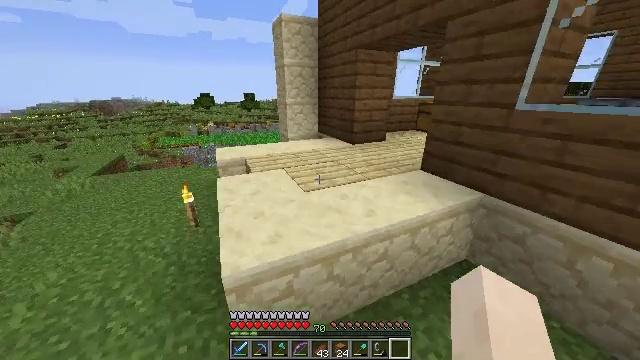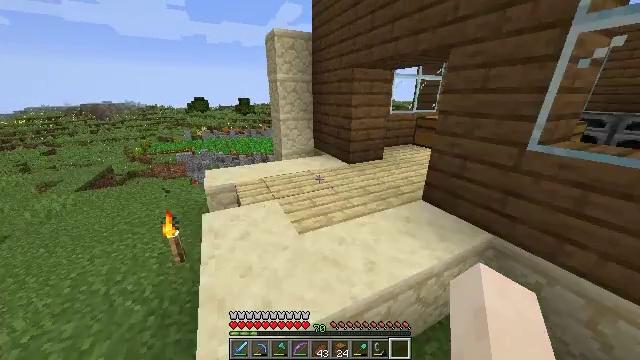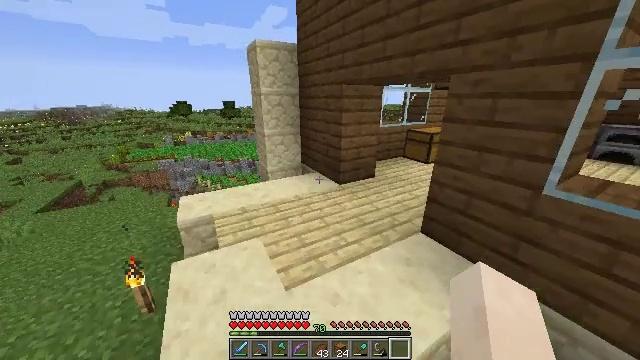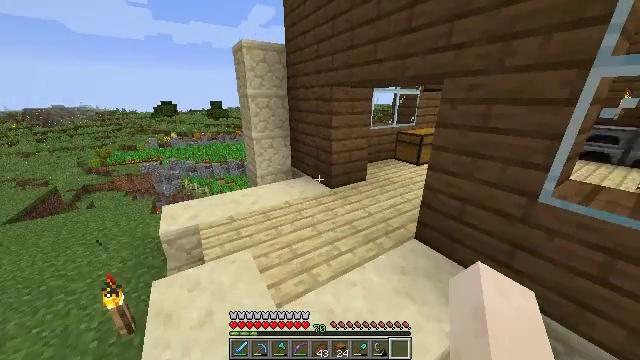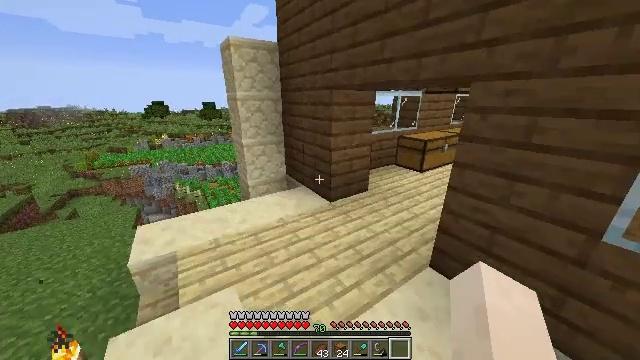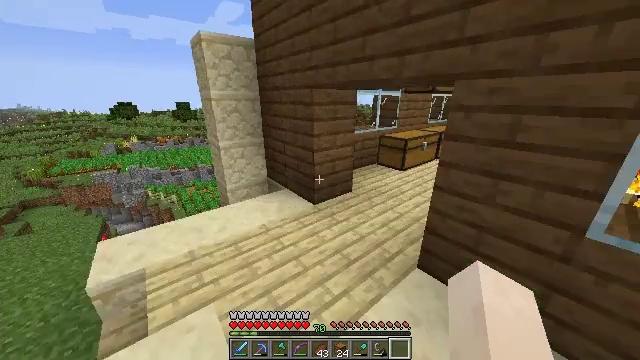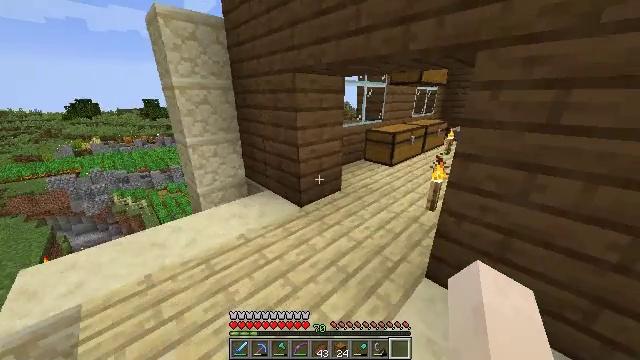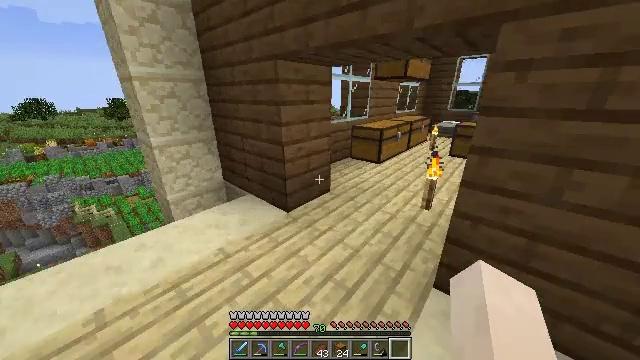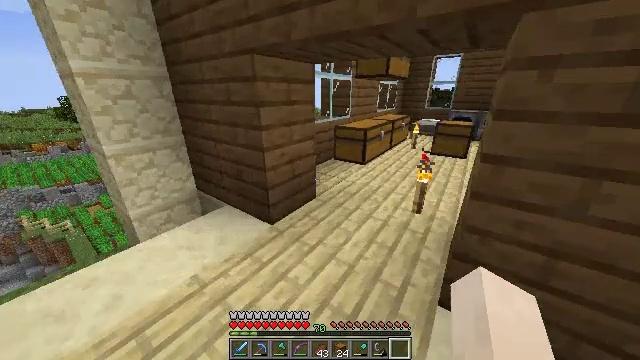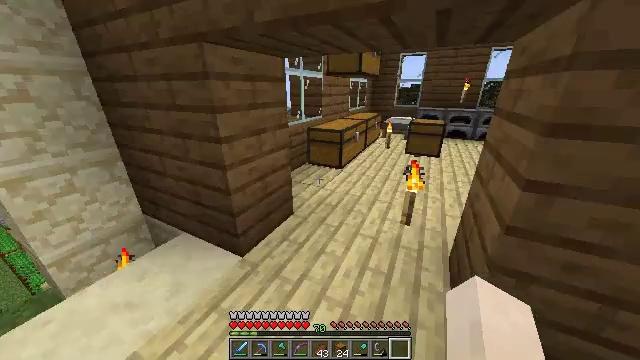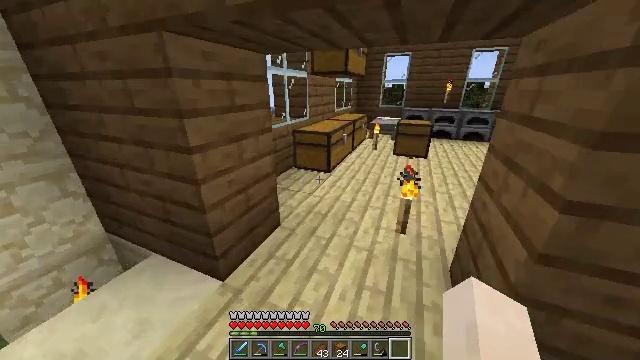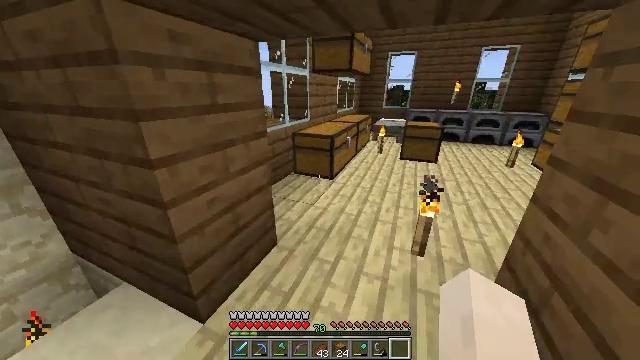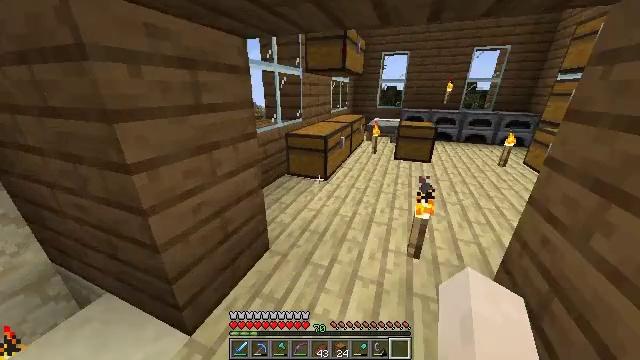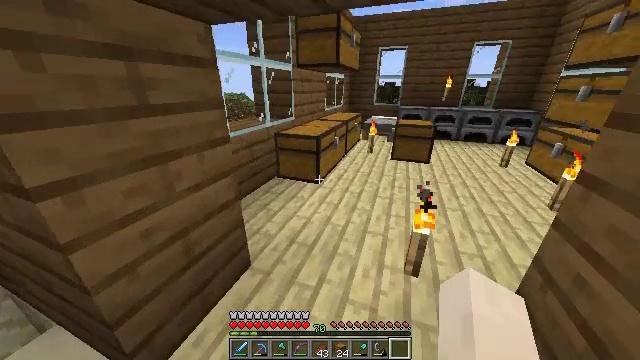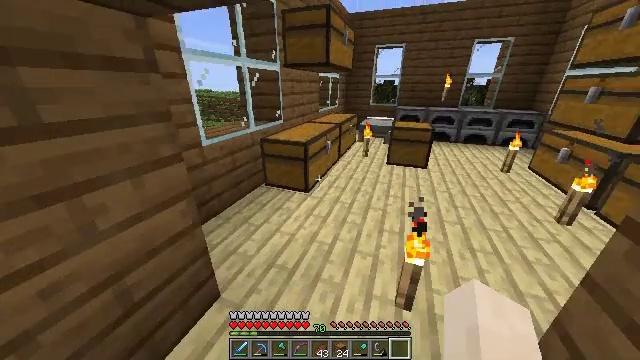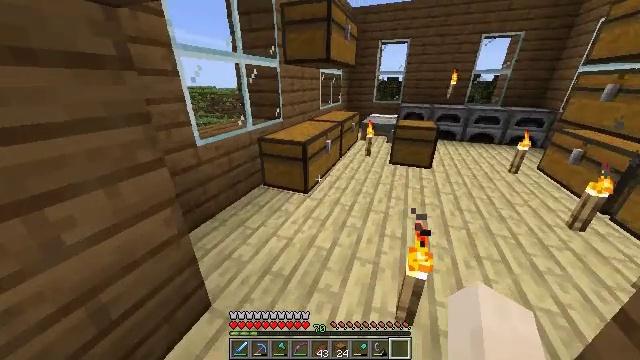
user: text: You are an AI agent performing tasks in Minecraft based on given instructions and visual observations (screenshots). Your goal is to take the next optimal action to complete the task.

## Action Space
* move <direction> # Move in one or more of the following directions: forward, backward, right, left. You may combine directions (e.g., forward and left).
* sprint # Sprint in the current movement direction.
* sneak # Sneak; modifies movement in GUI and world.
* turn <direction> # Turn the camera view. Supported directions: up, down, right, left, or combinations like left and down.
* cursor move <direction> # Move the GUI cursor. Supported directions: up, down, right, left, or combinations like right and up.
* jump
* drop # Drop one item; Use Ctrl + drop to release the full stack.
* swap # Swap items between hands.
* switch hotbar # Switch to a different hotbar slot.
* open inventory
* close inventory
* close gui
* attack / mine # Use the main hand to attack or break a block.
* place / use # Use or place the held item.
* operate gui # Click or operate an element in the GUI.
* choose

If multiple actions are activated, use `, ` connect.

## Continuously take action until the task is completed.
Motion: motion action
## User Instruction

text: Attack the chest to pick it up.
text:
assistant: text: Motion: move forward, sprint, turn right, jump
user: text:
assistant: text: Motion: move forward, sprint, turn right
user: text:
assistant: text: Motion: move forward, sprint, turn right
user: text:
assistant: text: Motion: move forward, sprint, turn right
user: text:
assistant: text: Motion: move forward, sprint, turn right
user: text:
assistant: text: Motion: move forward, sprint, turn right
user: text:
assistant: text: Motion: move forward, sprint, turn right
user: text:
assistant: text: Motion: move forward, sprint, turn right
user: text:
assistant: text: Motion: move forward, sprint, turn right
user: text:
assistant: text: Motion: move forward, sprint, turn right
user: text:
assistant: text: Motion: move forward, sprint
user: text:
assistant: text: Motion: move forward and move right, sprint, turn right
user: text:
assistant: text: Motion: move forward and move right, sprint
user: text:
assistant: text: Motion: move forward and move right, sprint
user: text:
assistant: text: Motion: move forward, sprint
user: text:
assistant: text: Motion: move forward, sprint
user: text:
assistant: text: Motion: move forward, sprint
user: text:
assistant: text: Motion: move forward, sprint
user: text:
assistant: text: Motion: move forward, sprint
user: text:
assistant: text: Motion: move forward, sprint
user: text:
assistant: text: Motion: move forward, sprint
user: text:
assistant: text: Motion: move forward, turn left and down, use / place
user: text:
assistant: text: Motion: use / place
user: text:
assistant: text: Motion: use / place
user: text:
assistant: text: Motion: no_op
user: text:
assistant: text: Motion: turn right and down
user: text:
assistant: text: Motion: no_op
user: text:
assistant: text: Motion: no_op
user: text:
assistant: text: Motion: no_op
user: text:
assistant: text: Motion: no_op